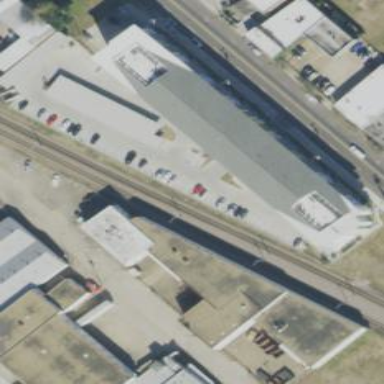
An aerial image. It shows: Warehouse building.